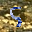
Label: 5